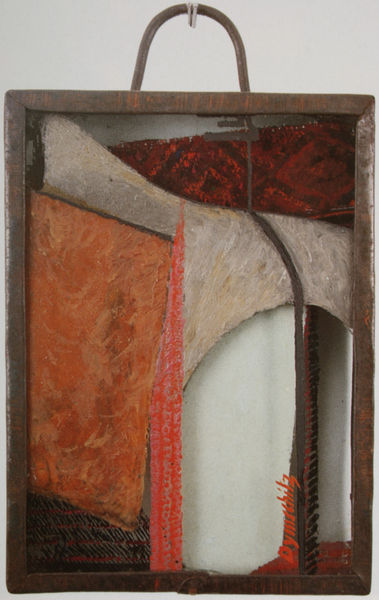
Titel: Glasrelief
Künstler: Sofia Dymschitz-Tolstaja
Standort: New York
Institution: Rosa Esman Galerie
Schlagwörter: dunkel, schatten, weiß, komposition, braun, grau, hell, licht, orange, schwarz, haus, rot, beige, muster, rahmen, bild, signatur, stoff, innen, henkel, relief, bogen, abstrakt, modern, formen, material, treppe, spitz, metall, nagel, collage, foto, fotografie, photographie, griff, eisen, haken, hängen, schraffur, tasche, kollage, photo, farbfoto, gewebe, hängung, textil, illusion, geometrie, aufnahme, aufhänger, schraube